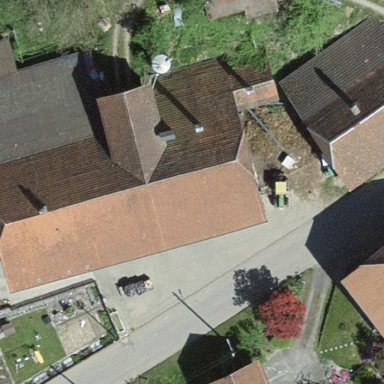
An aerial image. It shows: Farmyard area.